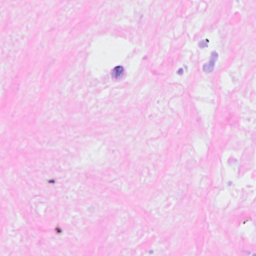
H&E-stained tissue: Breast